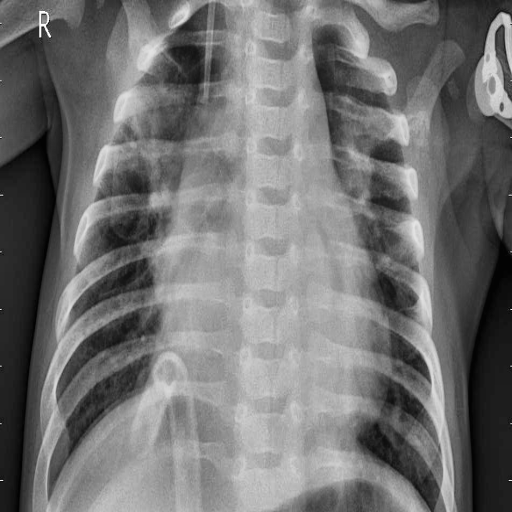
Finding: PNEUMONIA